Field crop: tomato
Growth stage: 2
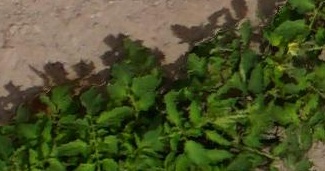
Species: tomato